Question: I'm trying to get a posterior distribution using 'MCMCpack' of a difference between two conversion rates, akin to the section of <URL>
I can get the posteriors of the two sampled rates just fine, but I'm struggling how to implement the sampled delta.. Any ideas?
The true delta (which would have been unknown if we hadn't fabricated the data and is what we want to estimate using MCMC) is the difference between the two rates 'true_p_a' and 'true_p_b' i.e. .

'''
# define true success rates
true_p_a = 0.05
true_p_b = 0.04
# set sample sizes
n_samples_a = 1000
n_samples_b = 1000
# fabricate some data
set.seed(10);
obs_a = rbinom(n=n_samples_a, size=1, prob=true_p_a)
set.seed(1);
obs_b = rbinom(n=n_samples_b, size=1, prob=true_p_b)
# what are the observed conversion rates?
mean(obs_a) #0.056
mean(obs_b) #0.042
# convert to number of successes
successes_a = sum(obs_a) #56
successes_b = sum(obs_b) #42
# calculate the posterior
require(MCMCpack)
simulations = 20000
posterior_a = MCbinomialbeta(successes_a ,n_samples_a, alpha=1, beta=1,mc=simulations)
posterior_b = MCbinomialbeta(successes_b ,n_samples_b, alpha=1, beta=1,mc=simulations)
posterior_delta = ????
posterior_density_a = density(posterior_a)
posterior_density_b = density(posterior_b)
# plot the posteriors
require(ggplot2)
ggplot() +
geom_area(aes(posterior_density_a$x, posterior_density_a$y), fill="#7ad2f6", alpha=.5) +
geom_vline(aes(xintercept=.05), color="#7ad2f6", linetype="dotted", size=2) +
geom_area(aes(posterior_density_b$x, posterior_density_b$y), fill="#014d64", alpha=.5) +
geom_vline(aes(xintercept=.04), color="#014d64", linetype="dotted", size=2) +
scale_x_continuous(labels=percent_format(), breaks=seq(0,0.1, 0.01))
'''
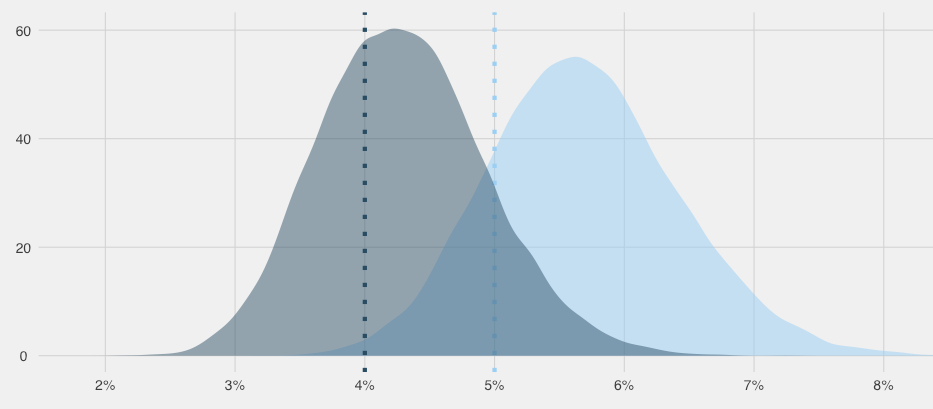
Answer: You are only struggling because you haven't fully adopted a Bayesian mindset. It's totally OK, I had a lot of the same conceptual issues when I started out. (This question is way old, so you've probably figured it out already).
A Bayesian posterior density incorporates all the available information about the distribution of the parameters of the model. Thus to calculate a function of any of the parameters of the model, you simply calculate that function for each draw from the posterior distribution. You don't need to worry about standard errors and asymptotic inference because you already have all the information you need.
In this case, because the difference between the parameters is a constant, and you have plenty of data, there is little uncertainty about delta. It is estimated at a mean of 0.014 with a SD (not SE) of .009.
Your code with finished analysis:
'''
# define true success rates
true_p_a = 0.05
true_p_b = 0.04
# set sample sizes
n_samples_a = 1000
n_samples_b = 1000
# fabricate some data
set.seed(10);
obs_a = rbinom(n=n_samples_a, size=1, prob=true_p_a)
set.seed(1);
obs_b = rbinom(n=n_samples_b, size=1, prob=true_p_b)
# what are the observed conversion rates?
mean(obs_a) #0.056
mean(obs_b) #0.042
# convert to number of successes
successes_a = sum(obs_a) #56
successes_b = sum(obs_b) #42
# calculate the posterior
require(MCMCpack)
simulations = 20000
posterior_a = MCbinomialbeta(successes_a ,n_samples_a, alpha=1, beta=1,mc=simulations)
posterior_b = MCbinomialbeta(successes_b ,n_samples_b, alpha=1, beta=1,mc=simulations)
# Subtract the posterior deltas, look at empirical summaries and plot the empirical density function
posterior_delta = posterior_a - posterior_b
summary(posterior_delta)
require(ggplot2)
ggplot(data.frame(delta=as.numeric(posterior_delta)),aes(x=delta)) + geom_density() + theme_minimal()
'''